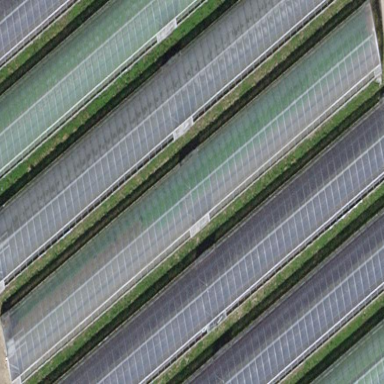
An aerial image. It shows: Greenhouse.